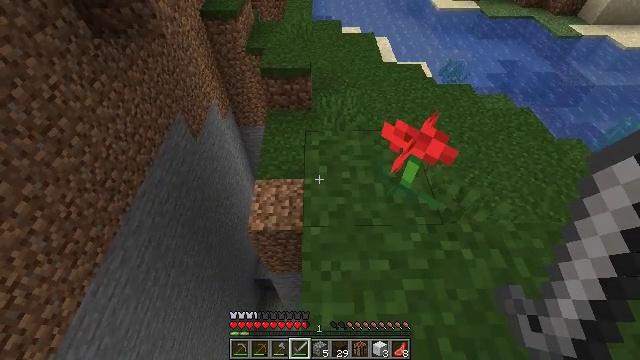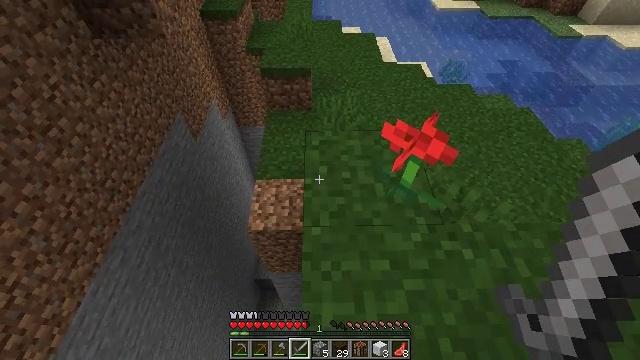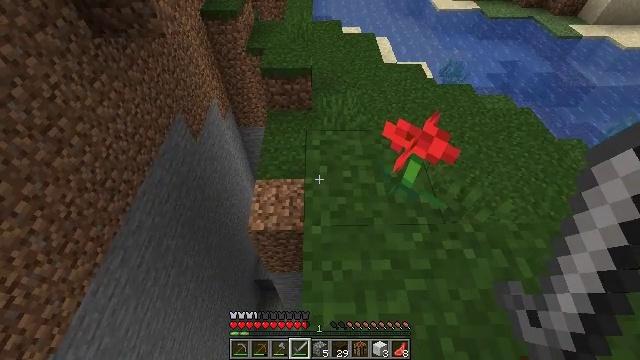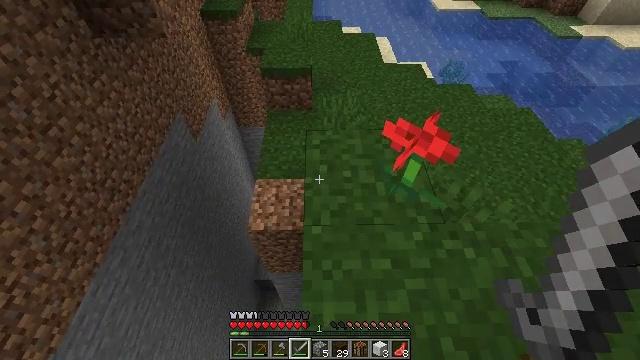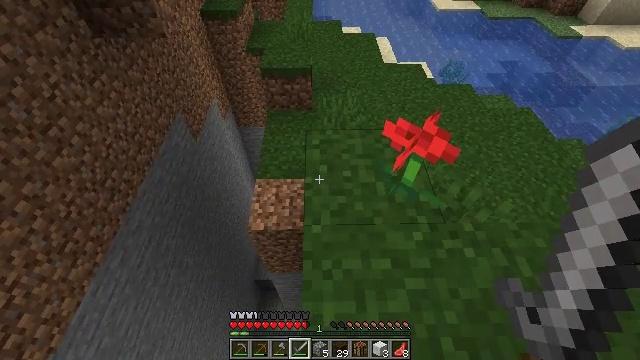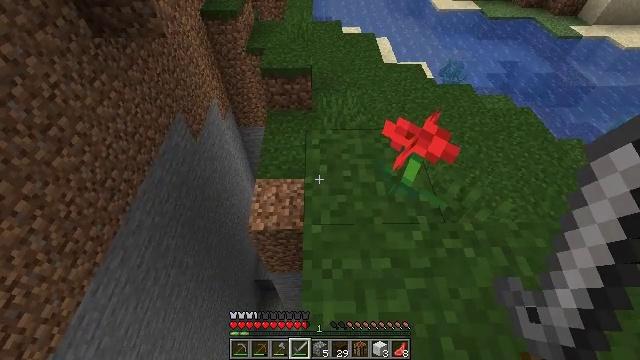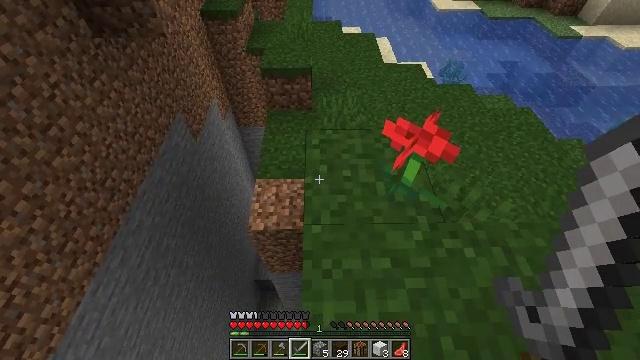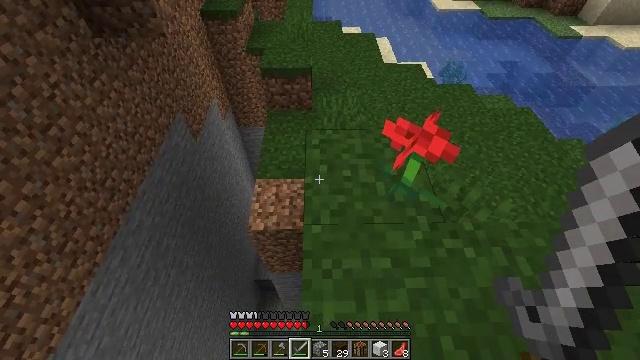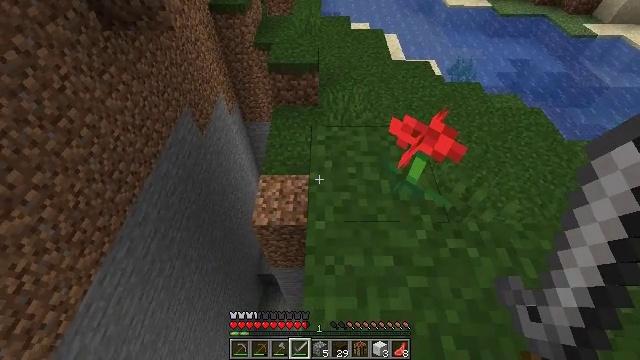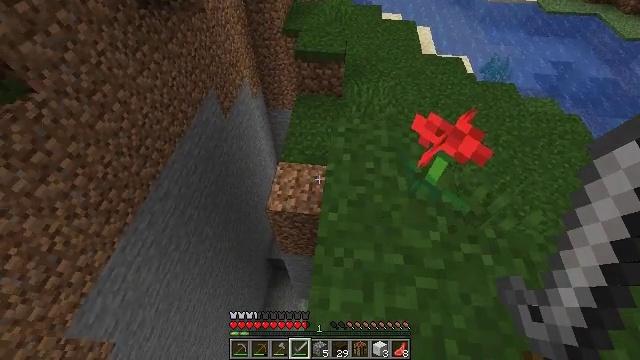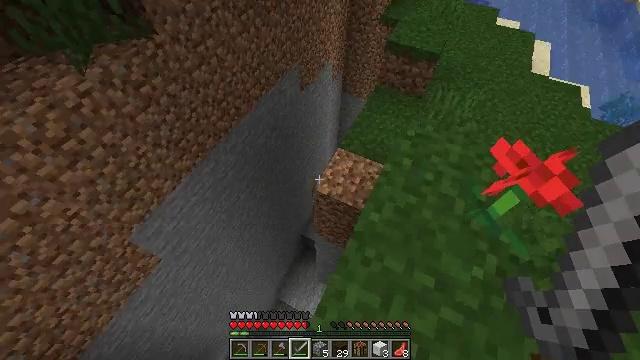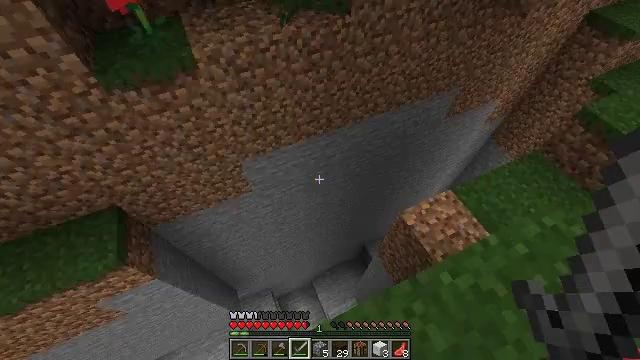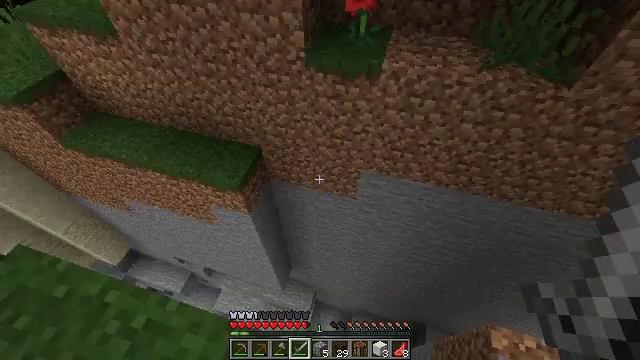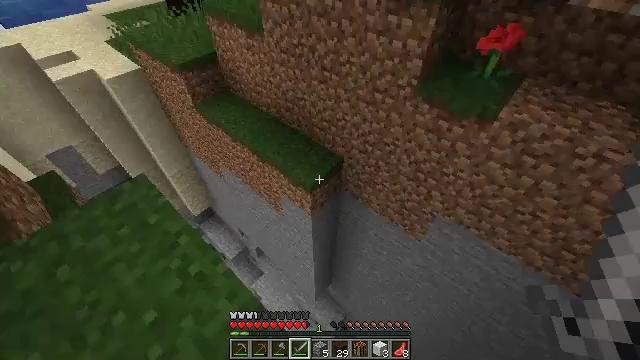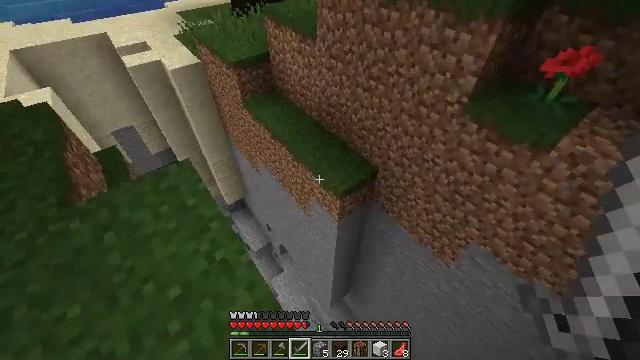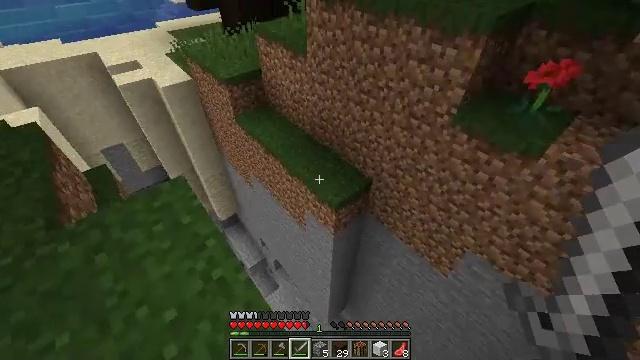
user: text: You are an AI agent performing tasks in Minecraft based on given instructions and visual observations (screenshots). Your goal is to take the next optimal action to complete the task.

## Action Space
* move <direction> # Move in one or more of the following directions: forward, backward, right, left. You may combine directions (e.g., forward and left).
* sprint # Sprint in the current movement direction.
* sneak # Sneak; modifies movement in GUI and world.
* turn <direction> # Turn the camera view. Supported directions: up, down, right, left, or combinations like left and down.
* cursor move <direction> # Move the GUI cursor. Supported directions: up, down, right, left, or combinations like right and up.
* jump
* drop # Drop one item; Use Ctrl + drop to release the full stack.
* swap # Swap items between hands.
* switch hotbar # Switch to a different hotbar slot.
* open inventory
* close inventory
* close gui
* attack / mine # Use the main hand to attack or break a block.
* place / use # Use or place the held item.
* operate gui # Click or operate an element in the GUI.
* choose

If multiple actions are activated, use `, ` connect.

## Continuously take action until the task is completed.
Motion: motion action
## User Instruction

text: Dig up some sand.
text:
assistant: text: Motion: no_op
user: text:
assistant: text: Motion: no_op
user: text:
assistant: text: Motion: no_op
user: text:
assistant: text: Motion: no_op
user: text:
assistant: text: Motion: no_op
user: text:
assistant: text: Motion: no_op
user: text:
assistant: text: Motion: no_op
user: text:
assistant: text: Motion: turn left
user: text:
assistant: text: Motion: turn left and down
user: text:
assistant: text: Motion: turn left and down
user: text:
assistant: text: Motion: turn left
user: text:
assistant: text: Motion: turn left and up
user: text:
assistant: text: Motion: turn left and up
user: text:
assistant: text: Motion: turn left and up
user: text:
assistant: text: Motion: move left, turn right and up
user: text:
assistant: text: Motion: move left
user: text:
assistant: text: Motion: move forward and move left
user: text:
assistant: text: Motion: move forward and move left
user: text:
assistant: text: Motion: move forward and move left
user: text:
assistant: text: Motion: move forward and move left
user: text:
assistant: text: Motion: move forward and move left
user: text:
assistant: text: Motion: move forward and move left, turn left and down
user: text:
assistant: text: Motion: move forward and move left, turn left and down
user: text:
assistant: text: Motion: move forward and move left, turn left and down
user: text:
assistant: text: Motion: move forward and move left, turn left and down
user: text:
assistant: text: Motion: move forward and move left, turn left and down
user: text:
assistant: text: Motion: move forward and move left, turn left and down
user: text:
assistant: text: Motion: move forward and move left
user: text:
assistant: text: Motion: move forward and move left
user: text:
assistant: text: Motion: move forward and move left